【题型】解答题　【知识点】解析几何　【难度】easy
已知椭圆$C: \dfrac{x^2}{4} + \dfrac{y^2}{b^2} = 1\ (2 > b > 0)$的离心率为$\dfrac{\sqrt{2}}{2}$

(1) 求$C$的标准方程；

(2) 若$A(-3,0)$，直线$l: x = ty + 1\ (t > 0)$交椭圆$C$于$E,F$两点，且$\triangle AEF$的面积为$\sqrt{14}$，求$t$的值.
【解答】
【答案】(1) $\dfrac{x^2}{4} + \dfrac{y^2}{2} = 1$

(2) $t = \sqrt{2}$

【解析】（1）由题意得：$a = 2$，$e = \dfrac{c}{a} = \dfrac{\sqrt{2}}{2}$，

所以$c = \sqrt{2}$，则$b^2 = a^2 - c^2 = 2$，

所以$C$的标准方程为：$\dfrac{x^2}{4} + \dfrac{y^2}{2} = 1$.

（2）由题意设$E(x_1,y_1)$，$F(x_2,y_2)$

联立$\begin{cases} x = ty + 1 \\ \dfrac{x^2}{4} + \dfrac{y^2}{2} = 1 \end{cases}$，消去$x$得$(t^2 + 2)y^2 + 2ty - 3 = 0$，

则$\Delta = 4t^2 + 12(t^2 + 2) = 16t^2 + 24 > 0$，

则$y_1 + y_2 = \dfrac{-2t}{t^2 + 2}$，$y_1y_2 = \dfrac{-3}{t^2 + 2}$，

可得$|y_1 - y_2| = \sqrt{(y_1 + y_2)^2 - 4y_1y_2} = \sqrt{\left(\dfrac{-2t}{t^2 + 2}\right)^2 + \dfrac{12}{t^2 + 2}} = \dfrac{2\sqrt{4t^2 + 6}}{t^2 + 2}$，

又直线$l$与$x$轴的交点为$D(1,0)$，且$A(-3,0)$，则$|AD| = 1 - (-3) = 4$，

故$S_{\triangle AEF} = \dfrac{1}{2}|AD| \cdot |y_1 - y_2| = 2 \times \dfrac{2\sqrt{4t^2 + 6}}{t^2 + 2} = \sqrt{14}$，

整理得$7t^4 - 4t^2 - 20 = (7t^2 + 10)(t^2 - 2) = 0$，

解得$t = \sqrt{2}$（负值舍去）.

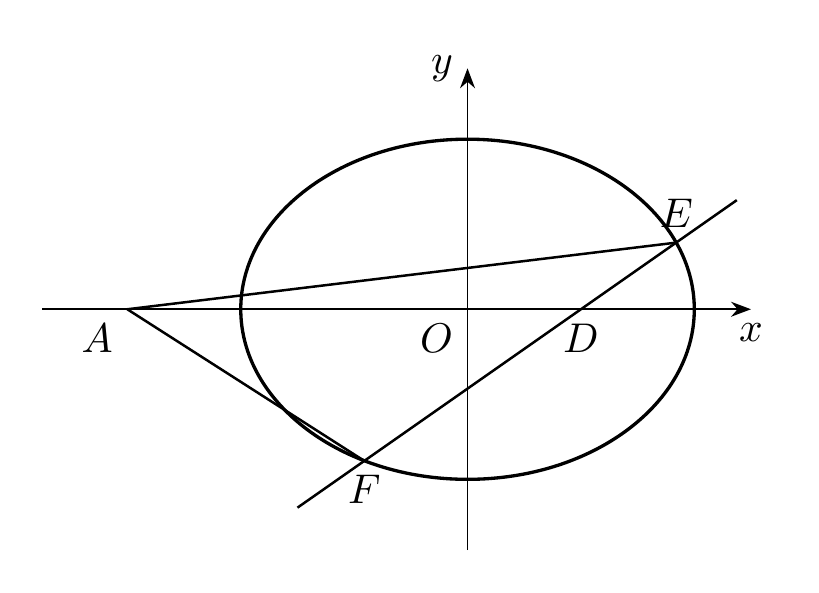